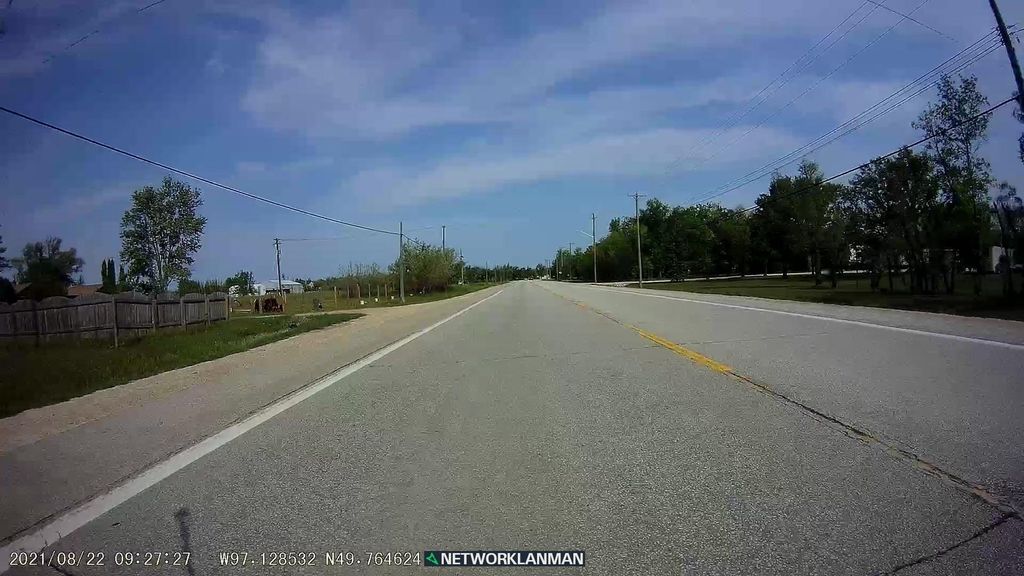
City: winnipeg